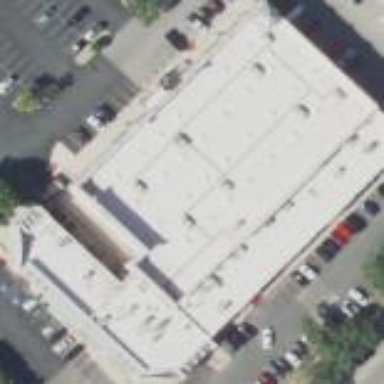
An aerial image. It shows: Retail building.